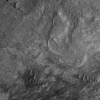
Atmospheric dust classification: not_dusty